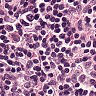
Metastatic tissue present: no